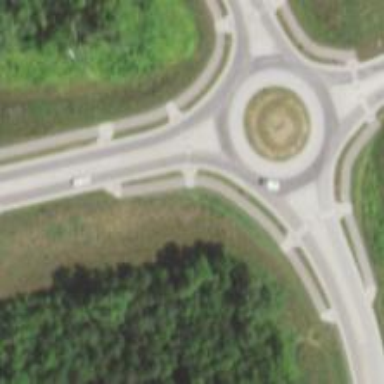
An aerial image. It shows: Tertiary road with asphalt surface leading to roundabout.